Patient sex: M
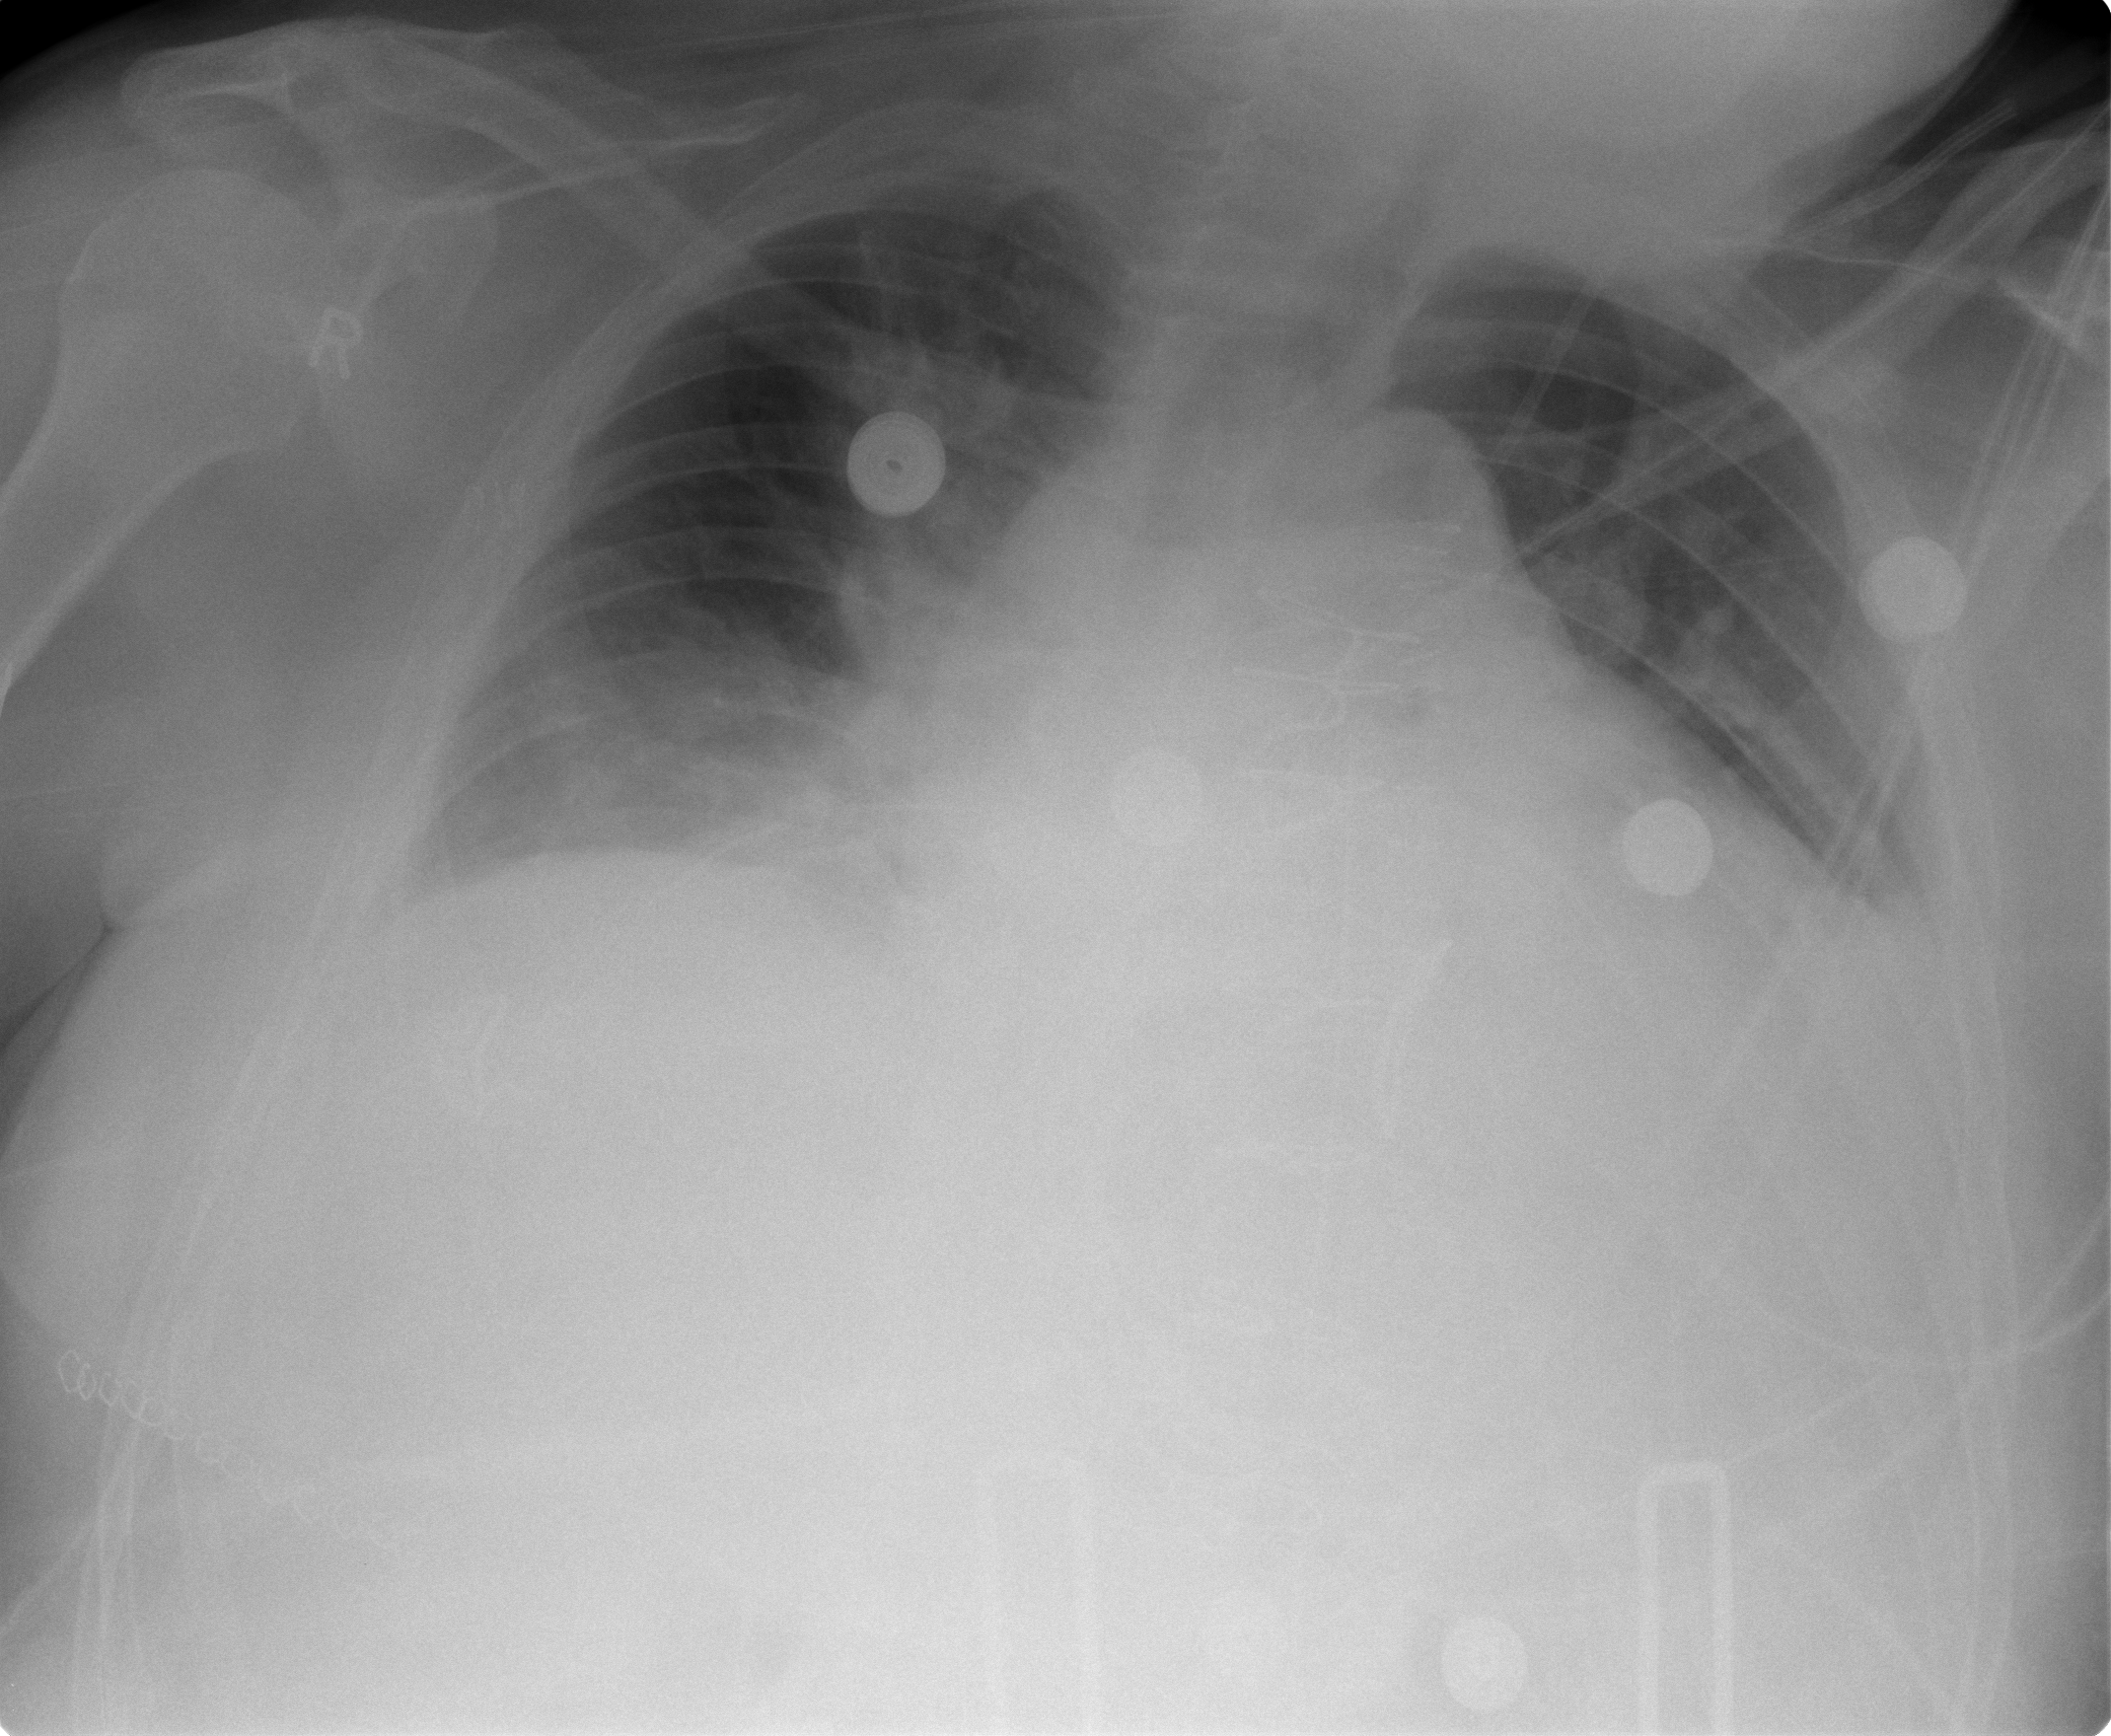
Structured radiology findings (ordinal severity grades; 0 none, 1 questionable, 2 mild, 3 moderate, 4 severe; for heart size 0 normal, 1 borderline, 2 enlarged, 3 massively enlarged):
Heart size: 3
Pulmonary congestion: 2
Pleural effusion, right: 1
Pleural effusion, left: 2
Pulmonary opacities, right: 2
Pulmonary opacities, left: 0
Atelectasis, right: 2
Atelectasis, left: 2